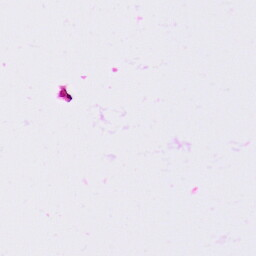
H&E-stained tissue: Lung